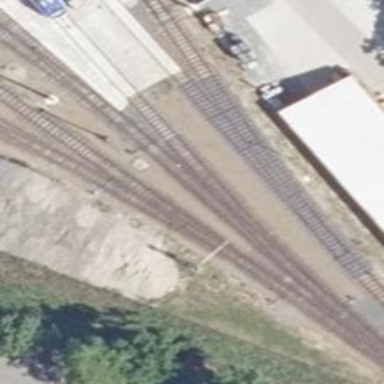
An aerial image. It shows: Railway yard in service.